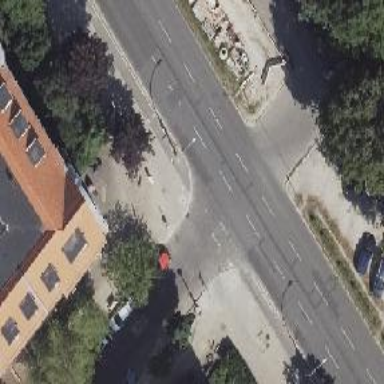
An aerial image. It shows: Crossing with traffic signals.